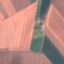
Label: AnnualCrop